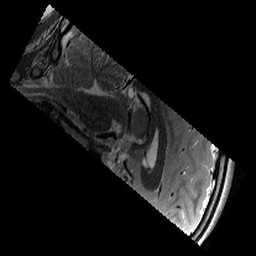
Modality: T2w
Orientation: sagittal
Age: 11
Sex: male
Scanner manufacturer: siemens
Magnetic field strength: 3 T
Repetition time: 9.23 s
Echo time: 0.067 s